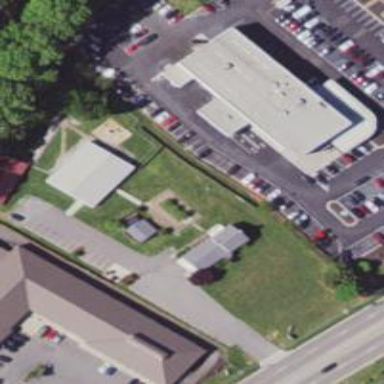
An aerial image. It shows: Veterinary facility.